Question: In my app, there's only 2 views. First view is a collection view and when you tap on an image, it goes to the <URL> to view the image in it's full size.
I'm retrieving ~100 images over the internet and adding them to a 'NSMutableArray'.
There's a problem with this. When I run the app for the and select a thumbnail image from the grid it shows the last image. Not the one I selected. Note that I emphasized on the first time because it only happens in the first time. If I go back and tap on another image, it correctly shows the selected one. Below is a screenshot of how its to work.

Here is the code
'''
#import "UIImageView+WebCache.h"
#import "ViewController.h"
#import "MWPhotoBrowser.h"
#import "Image.h"
#import "ImageCell.h"
@interface ViewController () <UICollectionViewDelegate, UICollectionViewDataSource, MWPhotoBrowserDelegate>
@property (strong, nonatomic) NSMutableArray *images;
@property (strong, nonatomic) NSMutableArray *browserImages;
@property (strong, nonatomic) MWPhotoBrowser *browser;
@end
@implementation ViewController
- (void)viewDidLoad
{
[super viewDidLoad];
self.browser = [[MWPhotoBrowser alloc] initWithDelegate:self];
self.browser.displayActionButton = YES;
self.browser.displayNavArrows = YES;
self.browser.displaySelectionButtons = NO;
self.browser.zoomPhotosToFill = YES;
self.browser.alwaysShowControls = YES;
self.browser.enableGrid = NO;
self.browser.startOnGrid = NO;
self.browser.wantsFullScreenLayout = NO;
[self.browser showNextPhotoAnimated:YES];
[self.browser showPreviousPhotoAnimated:YES];
[self loadImages];
}
- (void)loadImages
{
self.images = [[NSMutableArray alloc] init];
self.browserImages = [[NSMutableArray alloc] init];
NSURL *url = [NSURL URLWithString:[NSString stringWithFormat:@"%@%@", HOST_URL, @"All_Images.php"]];
NSData *jsonResults = [NSData dataWithContentsOfURL:url];
NSDictionary *results = [NSJSONSerialization JSONObjectWithData:jsonResults options:0 error:NULL];
NSDictionary *images = results[@"Images"];
for (NSDictionary *img in images) {
Image *imageObj = [[Image alloc] init];
imageObj.imageId = [img objectForKey:@"id"];
imageObj.imageName = [img objectForKey:@"name"];
// Get the full image path
NSString *fullImagePath = [NSString stringWithFormat:@"%@%@", HOST_URL, [img objectForKey:@"full_image"]];
imageObj.imagePath = fullImagePath;
// Get the thumbnail image path depending on the device
NSString *thumbnailPath;
if (DEVICE_IS_PAD) {
thumbnailPath = [NSString stringWithFormat:@"%@%@", HOST_URL, [img objectForKey:@"thumbnail_ipad"]];
} else {
thumbnailPath = [NSString stringWithFormat:@"%@%@", HOST_URL, [img objectForKey:@"thumbnail_iphone"]];
}
imageObj.imageThumbnail = thumbnailPath;
// Creates an object for each image and fill it with the retrieved info
[self.images addObject:imageObj];
// This array stores the image paths for later use (displaying them in a photo browser)
MWPhoto *browserImage = [MWPhoto photoWithURL:[NSURL URLWithString:imageObj.imagePath]];
browserImage.caption = imageObj.imageName;
[self.browserImages addObject:browserImage];
}
[self.collectionView reloadData];
}
#pragma mark - MWPhotoBrowserDelegate
- (NSUInteger)numberOfPhotosInPhotoBrowser:(MWPhotoBrowser *)photoBrowser
{
return self.browserImages.count;
}
- (id <MWPhoto>)photoBrowser:(MWPhotoBrowser *)photoBrowser photoAtIndex:(NSUInteger)index
{
if (index < self.browserImages.count) {
return self.browserImages[index];
}
return nil;
}
#pragma mark - UICollectionViewDataSource
- (NSInteger)collectionView:(UICollectionView *)collectionView numberOfItemsInSection:(NSInteger)section
{
return self.images.count;
}
- (NSInteger)numberOfSectionsInCollectionView:(UICollectionView *)collectionView
{
return 1;
}
- (UICollectionViewCell *)collectionView:(UICollectionView *)collectionView cellForItemAtIndexPath:(NSIndexPath *)indexPath
{
static NSString *CellIdentifier = @"ImageCell";
ImageCell *cell = (ImageCell *)[collectionView dequeueReusableCellWithReuseIdentifier:CellIdentifier forIndexPath:indexPath];
Image *image = self.images[indexPath.row];
[cell.imageView setImageWithURL:[NSURL URLWithString:image.imageThumbnail] placeholderImage:[UIImage imageNamed:@"placeholder"]];
return cell;
}
#pragma mark - UICollectionViewDelegate
- (void)collectionView:(UICollectionView *)collectionView didSelectItemAtIndexPath:(NSIndexPath *)indexPath
{
// Opens the image browser
[self.browser setCurrentPhotoIndex:indexPath.row];
[self.navigationController pushViewController:self.browser animated:YES];
}
@end
'''
I cannot find out why it shows the last image of the grid the first time I select an image. I have uploaded a demo project with the issue so it'll be easier for you to take a quick look at it.
<URL>
I'd really appreciate anyone's help to correct this problem.
Thank you.
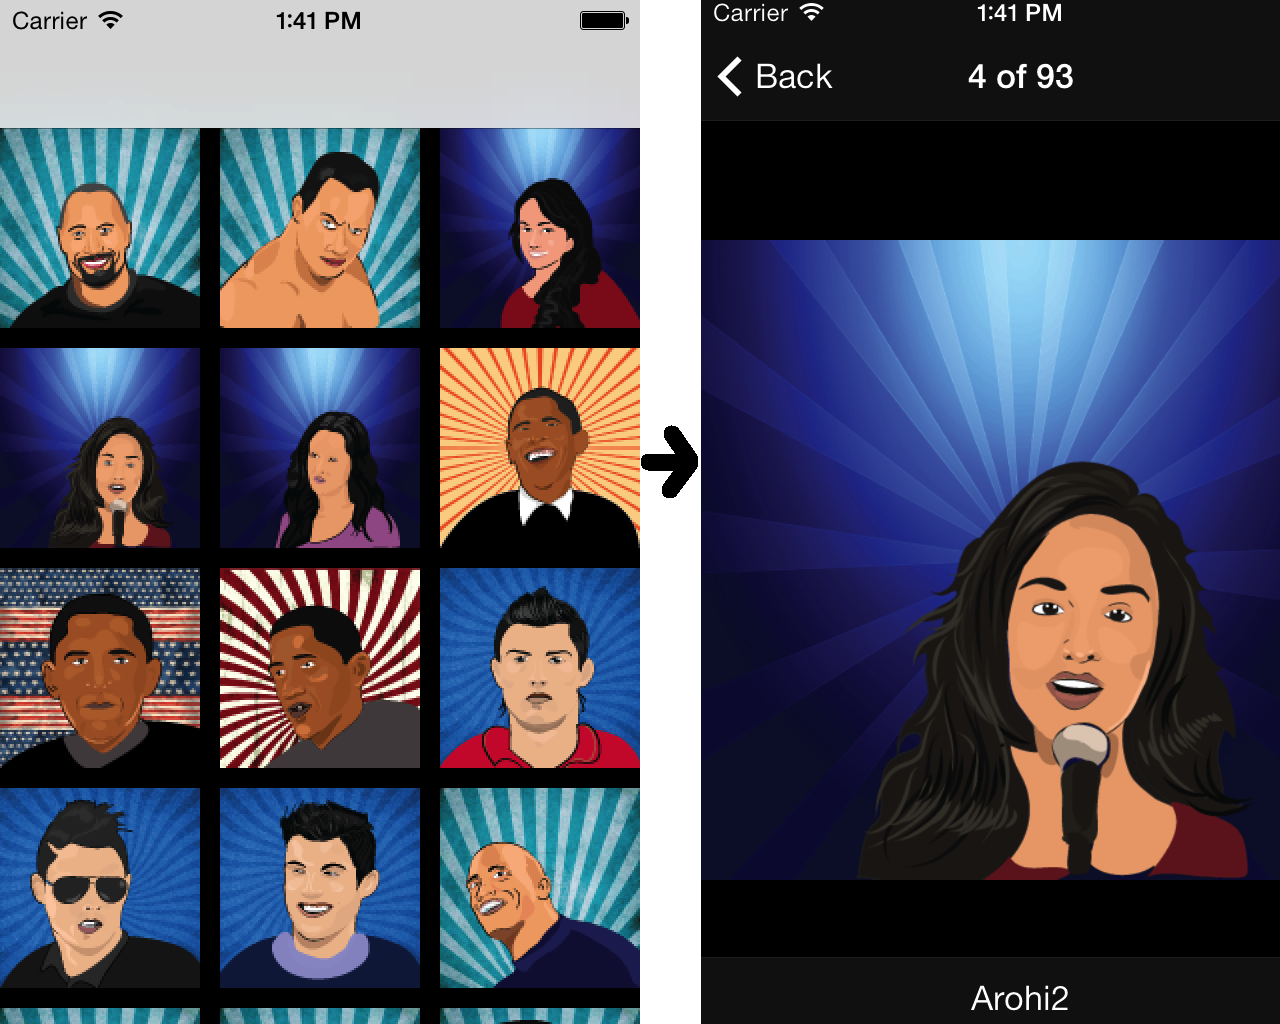
Answer: Change in your project these methods
'''
- (NSUInteger)numberOfPhotos {
if (_photoCount == NSNotFound || _photoCount == 0) {
if ([_delegate respondsToSelector:@selector(numberOfPhotosInPhotoBrowser:)]) {
_photoCount = [_delegate numberOfPhotosInPhotoBrowser:self];
} else if (_depreciatedPhotoData) {
_photoCount = _depreciatedPhotoData.count;
}
}
if (_photoCount == NSNotFound) _photoCount = 0;
return _photoCount;
}
'''
AND
'''
- (id)initWithDelegate:(id <MWPhotoBrowserDelegate>)delegate {
if ((self = [self init])) {
_delegate = delegate;
[self setCurrentPhotoIndex:0];
}
return self;
}
'''
You need to check if your _photoCount == 0, because the first time you don't have this info and _photoCount will be 0, but the second time your numberOfPhotosInPhotoBrowser will be the right